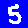
Digit: 5